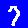
Digit: 7